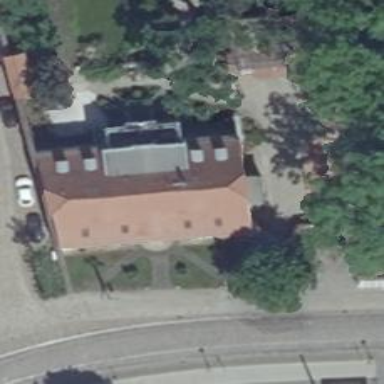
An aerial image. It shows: Building with half-hipped roof made of roof tiles.